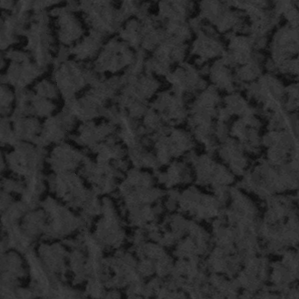
Label: frost